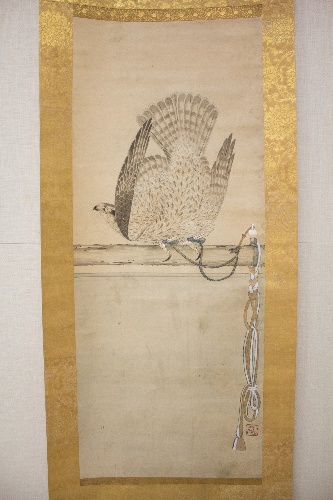
Artist: Soga Chokuan
Artist bio: Japanese, active ca. 1596–1615
Date: late 18th–early 19th century
Object type: Hanging scroll
Classification: Paintings
Medium: Hanging scroll; ink and color on paper
Culture: Japan
Period: Edo period (1615–1868)
Dimensions: Image: 44 3/4 in. × 18 in. (113.7 × 45.7 cm)
Overall with mounting: 82 3/8 × 24 in. (209.2 × 61 cm)
Overall with knobs: 82 3/8 × 26 3/8 × 1 1/8 in. (diam. of knobs) (209.2 × 67 × 2.9 cm)
Department: Asian Art
Credit line: Charles Stewart Smith Collection, Gift of Mrs. Charles Stewart Smith, Charles Stewart Smith Jr., and Howard Caswell Smith, in memory of Charles Stewart Smith, 1914
Accession year: 1914
Repository: Metropolitan Museum of Art, New York, NY
Tags: Hawks